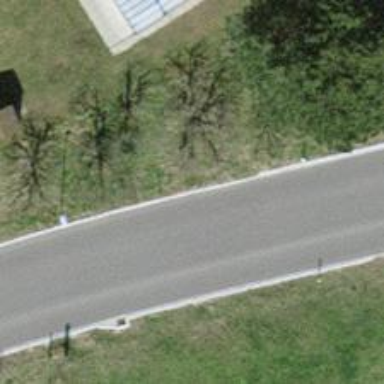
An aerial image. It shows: Asphalt road classified as tertiary.